Question: I am trying to alter an image by highlighting an area defined by coordinates.

I've been using two canvases, on top of each other. Now I don't know if this is the best way to do it in the first place. <URL>
'''
<canvas id='canvas'>Your browser does not support HTML5 canvas</canvas>
<canvas id='canvas2'>Your browser does not support HTML5 canvas</canvas>
'''
Currently, I am using two images, but I wonder if there is any way to use masks on canvas.
Second of all, I'd like to save the output of the stacked canvases.
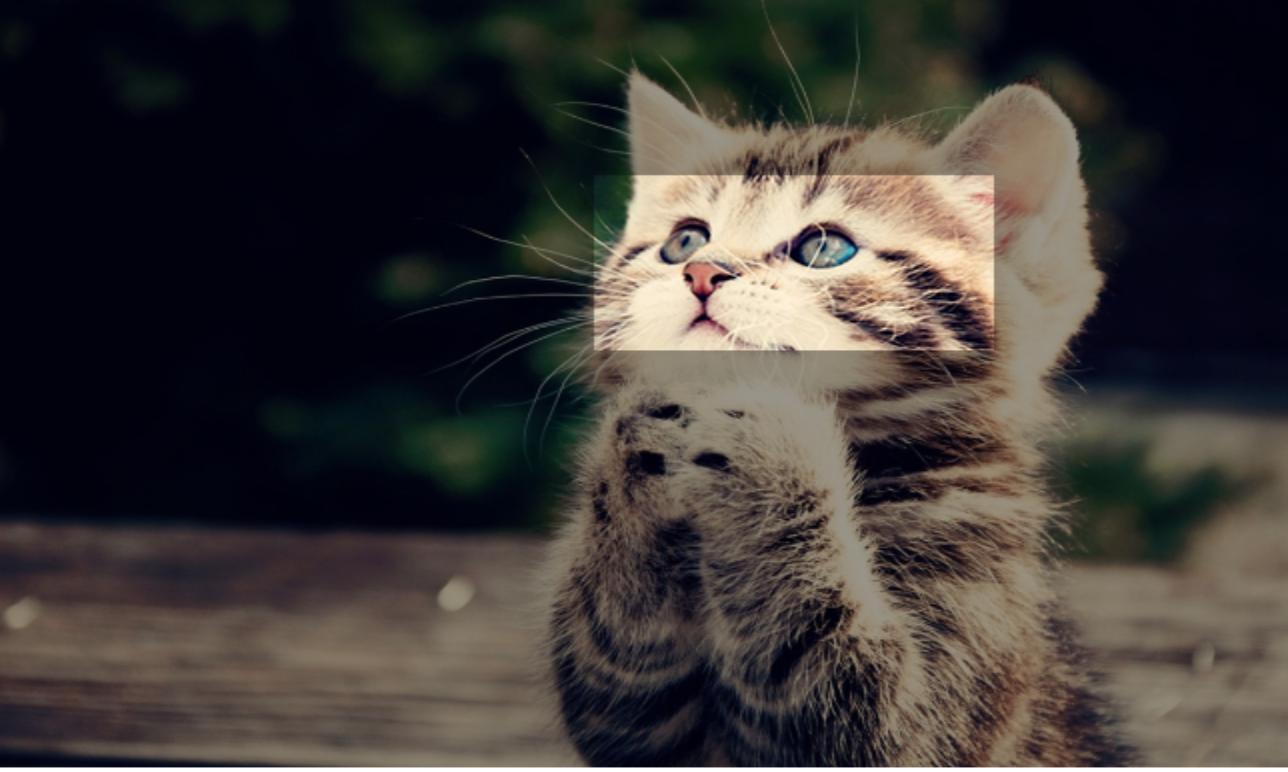
Answer:
A Demo: <URL>
'''
<!doctype html>
<html>
<head>
<link rel="stylesheet" type="text/css" media="all" href="css/reset.css" /> <!-- reset css -->
<script type="text/javascript" src="http://code.jquery.com/jquery.min.js"></script>
<style>
body{ background-color: ivory; }
canvas{border:1px solid red;}
</style>
<script>
$(function(){
var canvas=document.getElementById("canvas");
var ctx=canvas.getContext("2d");
var cw=700;
var ch=438;
var img=new Image();
img.onload=start;
img.src="cat.jpg";
function start(){
canvas.width=cw;
canvas.height=ch;
// draw the image on the canvas
ctx.drawImage(img,0,0,cw,ch);
// darken the image with a 50% black fill
ctx.save();
ctx.globalAlpha=.50;
ctx.fillStyle="black";
ctx.fillRect(0,0,cw,ch);
ctx.restore();
// ctx.clip() the area to highlight
// and redraw the whole image
// (the image will draw only in the clipping region)
ctx.save();
ctx.beginPath();
ctx.clearRect(300,100,200,100);
ctx.rect(300,100,200,100);
ctx.clip();
ctx.drawImage(img,0,0,cw,ch);
ctx.restore();
}
}); // end $(function(){});
</script>
</head>
<body>
<canvas id="canvas" width=300 height=300></canvas>
</body>
</html>
'''